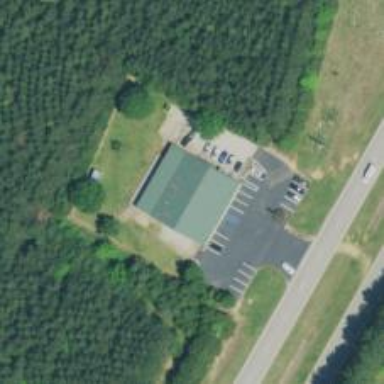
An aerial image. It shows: Veterinary facility.